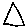
Label: triangle